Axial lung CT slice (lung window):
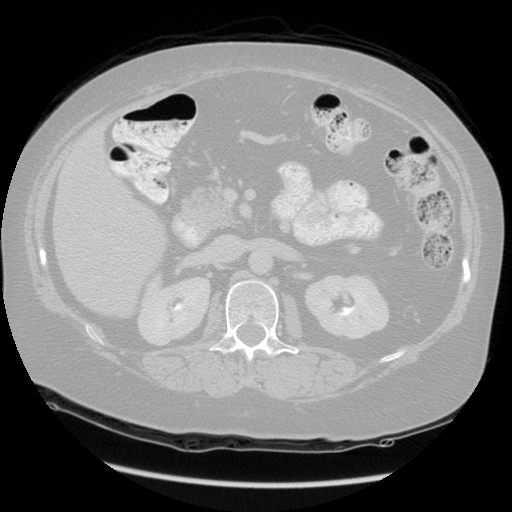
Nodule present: no